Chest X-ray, PA view. Patient: 46 years old, sex M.
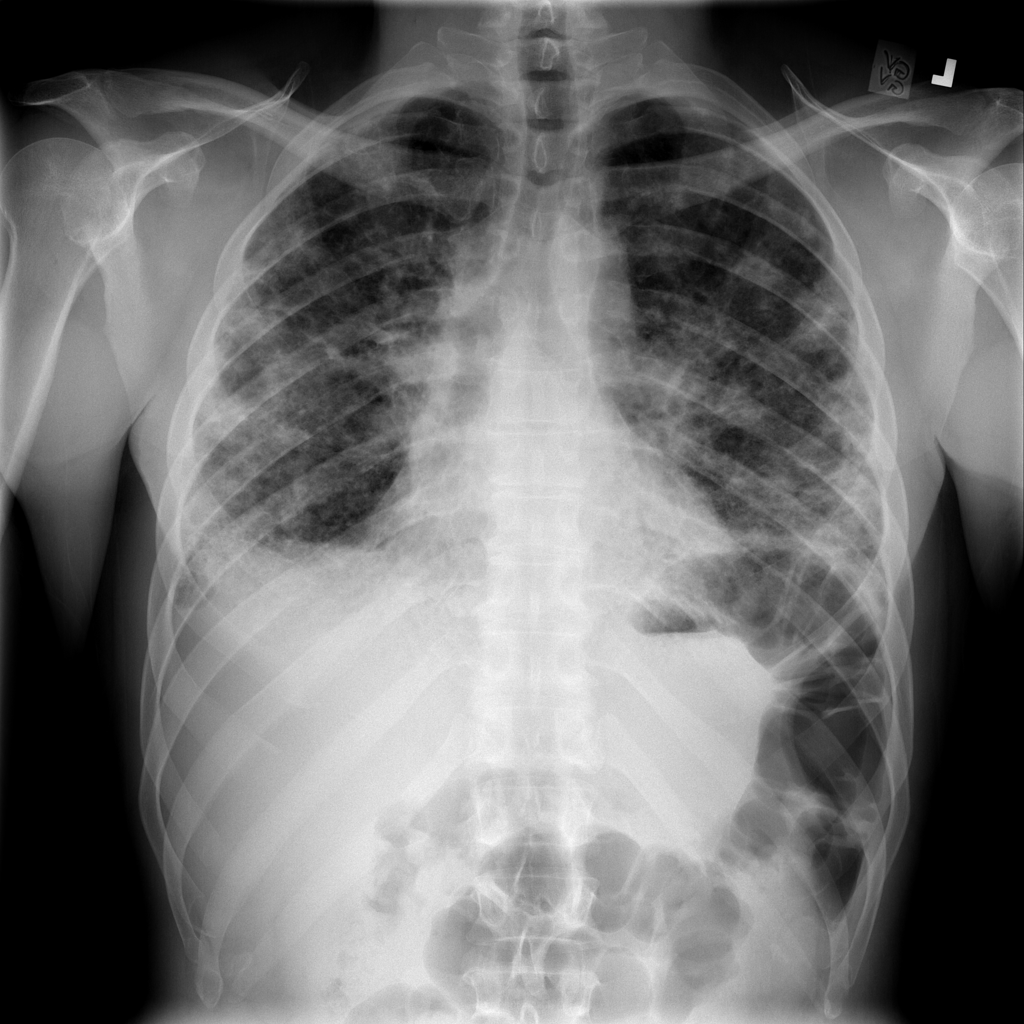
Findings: Consolidation, Infiltration